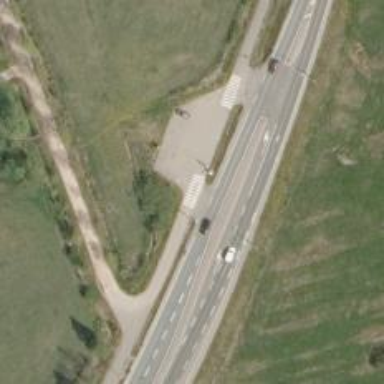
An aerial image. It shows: Crossing on asphalt cycleway.